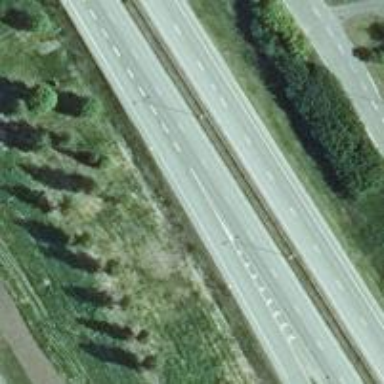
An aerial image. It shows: Asphalt road classified as trunk highway.